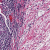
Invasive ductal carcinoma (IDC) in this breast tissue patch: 0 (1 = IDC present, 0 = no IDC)